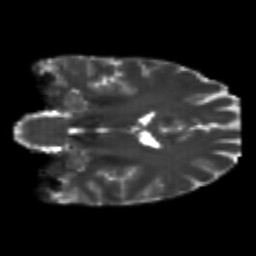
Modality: T2w
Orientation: coronal
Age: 24
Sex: female
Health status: healthy
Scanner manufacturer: philips
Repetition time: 7.382 s
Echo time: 0.08599 s